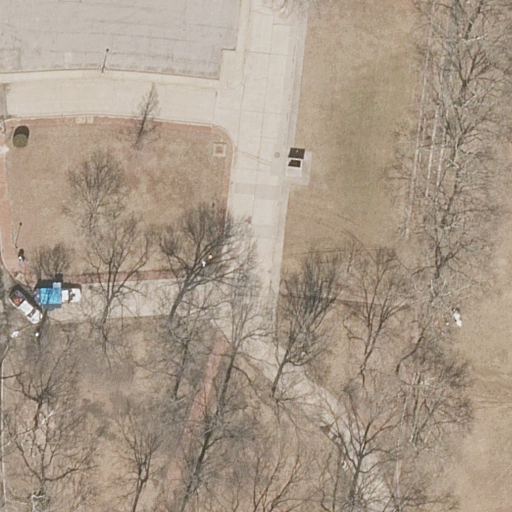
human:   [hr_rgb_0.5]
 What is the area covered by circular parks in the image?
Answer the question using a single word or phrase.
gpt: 0m2

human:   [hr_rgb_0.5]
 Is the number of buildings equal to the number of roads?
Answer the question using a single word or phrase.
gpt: no

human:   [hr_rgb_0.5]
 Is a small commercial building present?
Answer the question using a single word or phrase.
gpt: no

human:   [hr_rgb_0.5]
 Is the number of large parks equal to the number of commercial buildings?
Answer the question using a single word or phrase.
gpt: no

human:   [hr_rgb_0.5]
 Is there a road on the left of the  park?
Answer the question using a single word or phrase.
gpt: no

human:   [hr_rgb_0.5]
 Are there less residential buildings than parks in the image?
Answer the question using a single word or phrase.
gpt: yes

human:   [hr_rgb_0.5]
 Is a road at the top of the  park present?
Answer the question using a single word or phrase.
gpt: yes

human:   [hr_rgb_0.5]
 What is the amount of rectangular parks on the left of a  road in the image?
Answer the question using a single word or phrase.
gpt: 1

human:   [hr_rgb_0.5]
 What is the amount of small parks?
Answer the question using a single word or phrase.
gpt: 0

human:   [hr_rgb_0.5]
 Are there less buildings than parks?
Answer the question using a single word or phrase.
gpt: yes

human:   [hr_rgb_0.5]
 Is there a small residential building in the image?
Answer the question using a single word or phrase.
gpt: no

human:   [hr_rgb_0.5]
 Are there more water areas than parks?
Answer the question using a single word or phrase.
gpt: no

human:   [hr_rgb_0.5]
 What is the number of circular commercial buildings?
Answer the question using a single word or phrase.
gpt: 0

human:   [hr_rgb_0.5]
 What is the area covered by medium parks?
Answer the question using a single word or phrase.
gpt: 0m2

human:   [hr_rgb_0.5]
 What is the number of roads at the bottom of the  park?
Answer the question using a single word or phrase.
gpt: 2

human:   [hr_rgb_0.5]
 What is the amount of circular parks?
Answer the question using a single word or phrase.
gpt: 0

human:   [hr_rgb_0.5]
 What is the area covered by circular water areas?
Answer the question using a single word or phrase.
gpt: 0m2

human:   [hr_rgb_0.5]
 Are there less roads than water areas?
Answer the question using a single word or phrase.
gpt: no

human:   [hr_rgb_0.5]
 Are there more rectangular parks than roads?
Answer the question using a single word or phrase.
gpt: no

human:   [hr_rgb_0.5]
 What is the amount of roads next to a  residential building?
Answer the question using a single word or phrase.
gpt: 0

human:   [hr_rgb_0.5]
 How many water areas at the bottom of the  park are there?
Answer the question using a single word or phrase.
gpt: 0

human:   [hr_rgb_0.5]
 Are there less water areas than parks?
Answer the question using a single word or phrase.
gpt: yes

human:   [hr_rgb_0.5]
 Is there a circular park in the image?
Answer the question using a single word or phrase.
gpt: no

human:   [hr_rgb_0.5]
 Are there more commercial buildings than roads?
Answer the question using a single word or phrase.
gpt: no

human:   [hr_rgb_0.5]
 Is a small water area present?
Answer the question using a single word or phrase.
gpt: no

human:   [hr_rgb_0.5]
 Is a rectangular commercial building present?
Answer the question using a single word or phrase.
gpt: no

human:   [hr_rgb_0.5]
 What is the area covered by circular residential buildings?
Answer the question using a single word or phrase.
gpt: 0m2

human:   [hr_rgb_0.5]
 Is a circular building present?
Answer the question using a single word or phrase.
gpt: no

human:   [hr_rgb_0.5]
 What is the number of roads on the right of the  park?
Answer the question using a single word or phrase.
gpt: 4

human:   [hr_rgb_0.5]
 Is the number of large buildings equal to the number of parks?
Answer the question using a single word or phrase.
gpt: no

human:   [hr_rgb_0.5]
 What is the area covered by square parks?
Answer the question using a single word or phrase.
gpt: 0m2

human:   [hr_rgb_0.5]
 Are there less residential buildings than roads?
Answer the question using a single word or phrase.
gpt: yes

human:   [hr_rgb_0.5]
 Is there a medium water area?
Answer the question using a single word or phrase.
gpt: no

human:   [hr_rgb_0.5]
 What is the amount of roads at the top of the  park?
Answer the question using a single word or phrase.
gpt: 1

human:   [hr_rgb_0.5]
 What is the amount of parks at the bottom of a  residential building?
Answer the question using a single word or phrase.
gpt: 0

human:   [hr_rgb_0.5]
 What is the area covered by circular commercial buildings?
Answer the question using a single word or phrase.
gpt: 0m2